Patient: sex M, age 34
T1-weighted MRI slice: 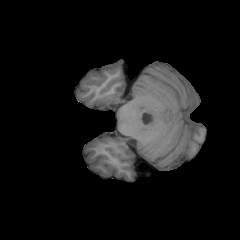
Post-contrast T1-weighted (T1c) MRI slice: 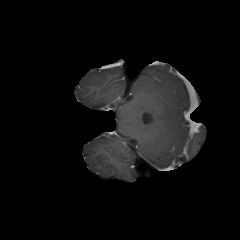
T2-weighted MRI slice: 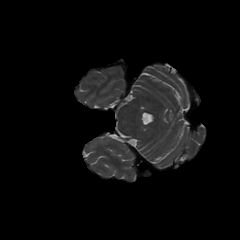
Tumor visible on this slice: no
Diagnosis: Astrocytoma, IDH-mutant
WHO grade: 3